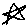
Label: star